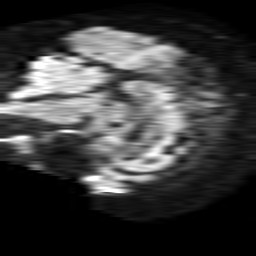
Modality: TRACE
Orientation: sagittal
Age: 48
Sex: female
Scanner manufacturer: philips
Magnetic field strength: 1.5 T
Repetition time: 4.6 s
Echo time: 0.08631 s